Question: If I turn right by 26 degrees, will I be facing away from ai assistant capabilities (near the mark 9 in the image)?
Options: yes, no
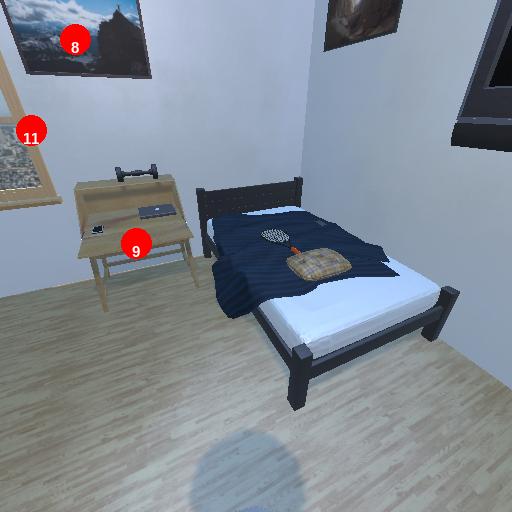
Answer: yes